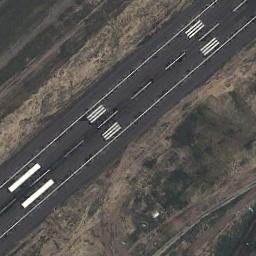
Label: runway